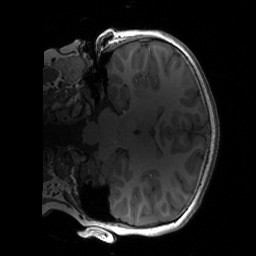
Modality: T1w
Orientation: coronal
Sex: female
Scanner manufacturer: siemens
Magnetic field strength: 3 T
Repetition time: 1.9 s
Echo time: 0.00243 s